Field crop: tomato
Growth stage: 1
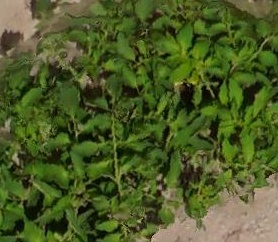
Species: tomato